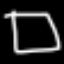
Label: square